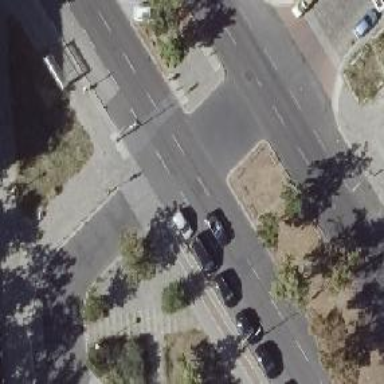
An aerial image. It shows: Cycleway for linking purposes.